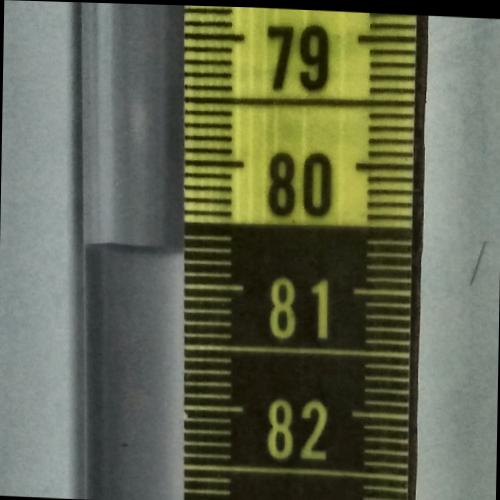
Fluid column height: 80.7 cm